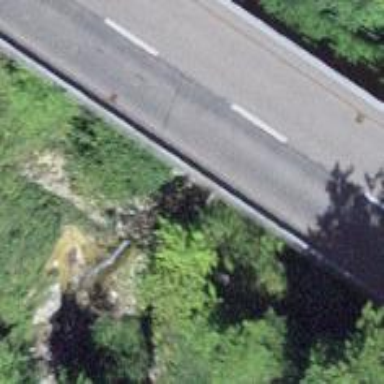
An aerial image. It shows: Culvert tunnel.